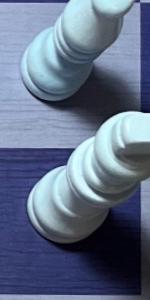
Label: King_White